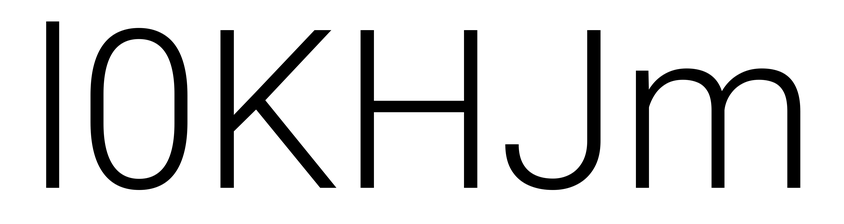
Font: Roboto_Light